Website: walmart
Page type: payment
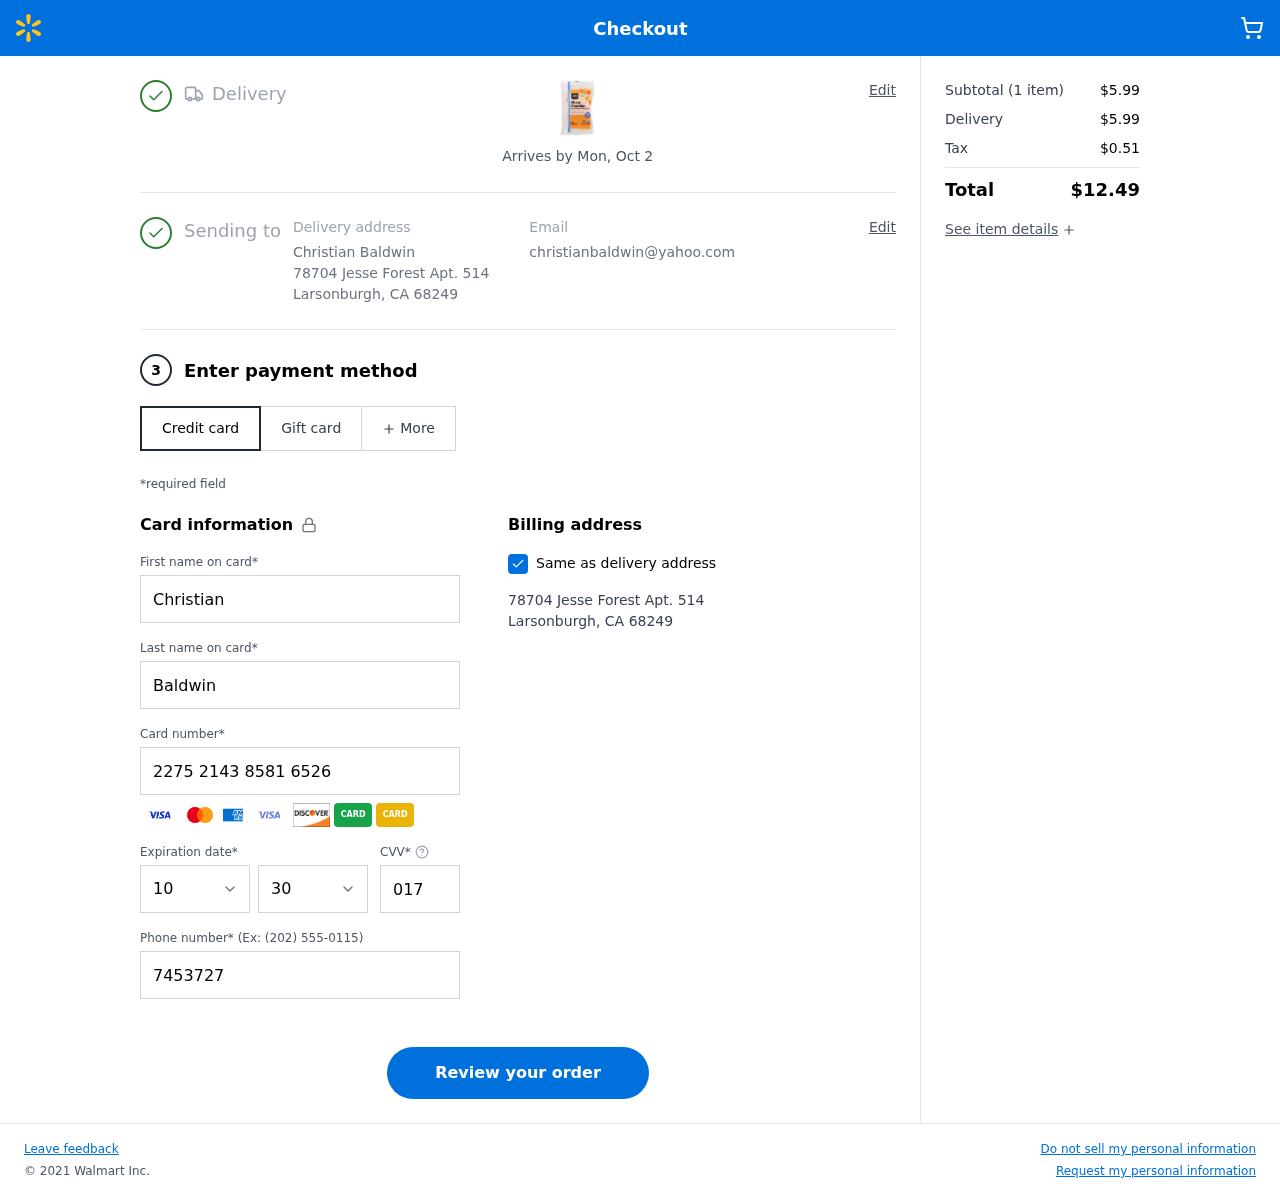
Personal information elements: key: PII_CARD_CVV
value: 017
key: PII_CARD_EXPIRY_MONTH
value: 10
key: PII_CARD_EXPIRY_YEAR
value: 30
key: PII_CARD_NUMBER
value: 2275 2143 8581 6526
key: PII_CITY
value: Larsonburgh
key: PII_EMAIL
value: christianbaldwin@yahoo.com
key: PII_FIRSTNAME
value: Christian
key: PII_FULLNAME
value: Christian Baldwin
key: PII_LASTNAME
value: Baldwin
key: PII_PHONE
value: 7453727499
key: PII_POSTCODE
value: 68249
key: PII_STATE_ABBR
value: CA
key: PII_STREET
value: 78704 Jesse Forest Apt. 514
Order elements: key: ORDER_DELIVERY_DATE
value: Arrives by Mon, Oct 2
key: ORDER_NUM_ITEMS
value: (1 item)
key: ORDER_SUBTOTAL
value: $5.99
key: ORDER_SHIPPING_COST
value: $5.99
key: ORDER_TAX
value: $0.51
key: ORDER_TOTAL
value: $12.49